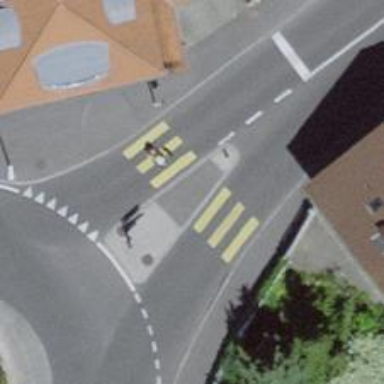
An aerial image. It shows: Zebra crossing on the road.